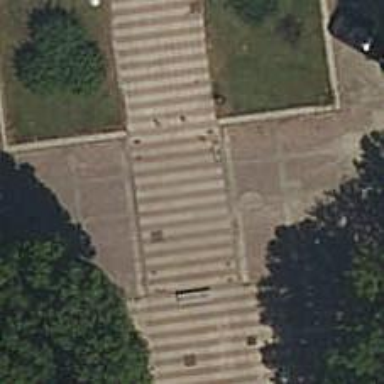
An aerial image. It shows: Uncontrolled crossing on the road.